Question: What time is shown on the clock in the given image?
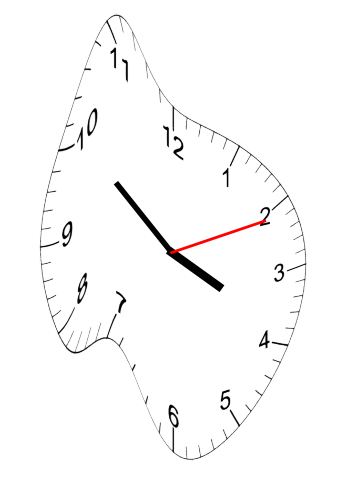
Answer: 03:51:11